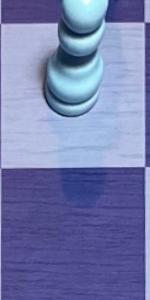
Label: Empty